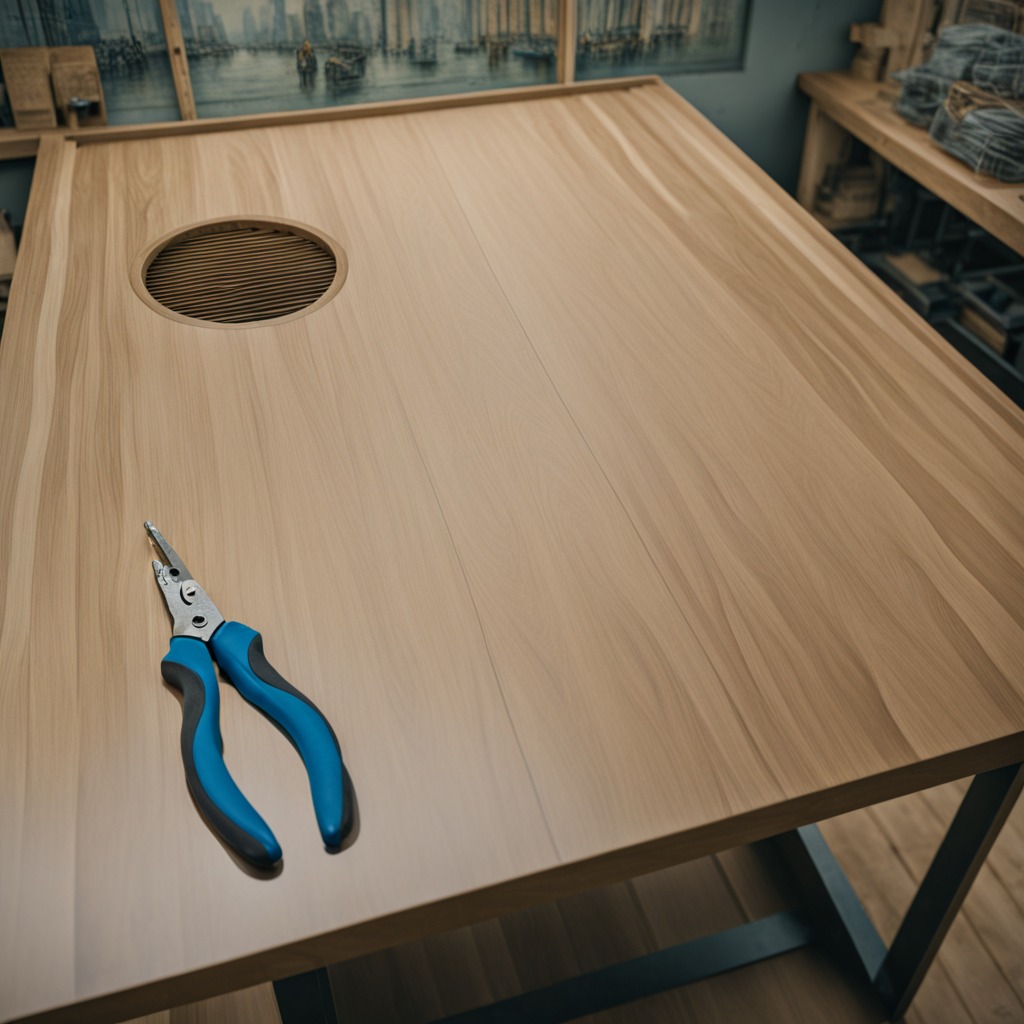
A plier is lying on the workbench.